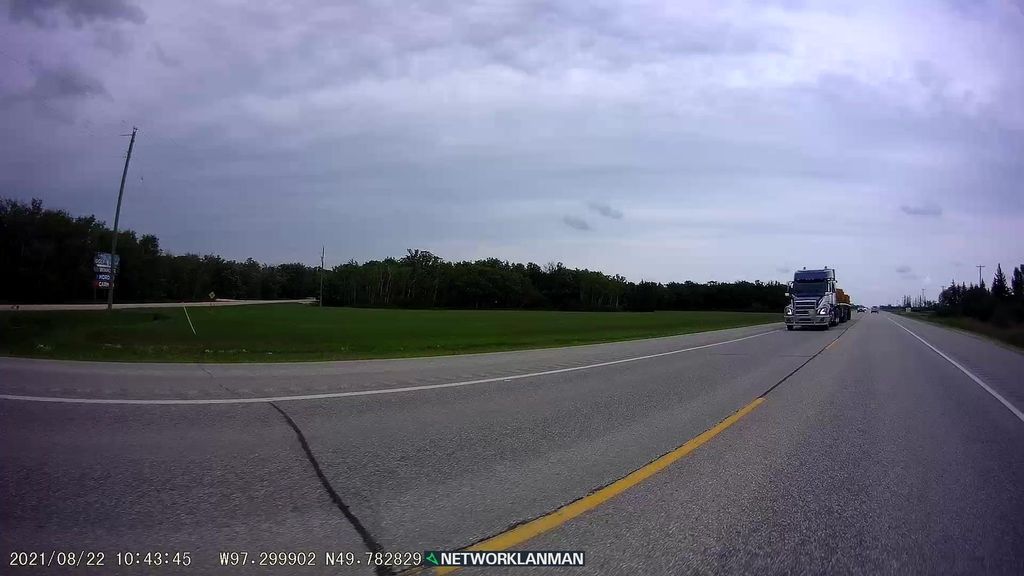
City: winnipeg